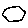
Label: hexagon